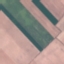
Land use / land cover class: AnnualCrop